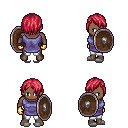
a pixel art fantasy rpg character, male body template, human, dark skin, chain tabard jacket, white pants, ruby red bangs hairstyle, gold gloves, white slippers, shield, four views (front, back, left, right), 2x2 character sprite sheet, small pixel art, hard edges, no anti-aliasing